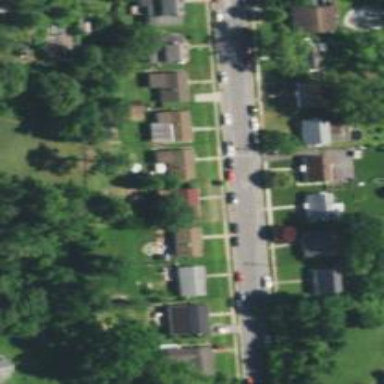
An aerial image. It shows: Neighborhood.